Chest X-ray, AP view. Patient: 31 years old, sex F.
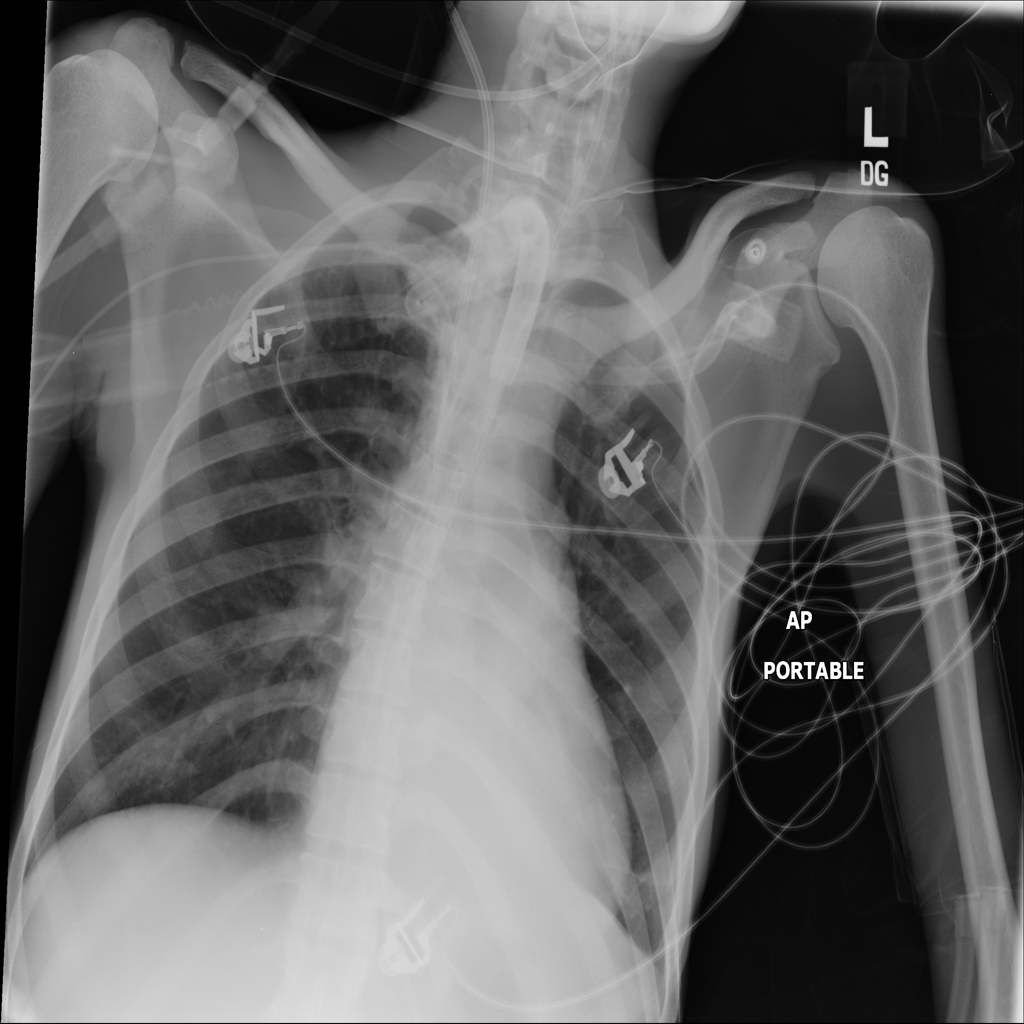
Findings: Infiltration